Question: Determine whether the two graphs given in the figure are isomorphic. If you think they are isomorphic, answer 1; if you think they are not isomorphic, answer 0.
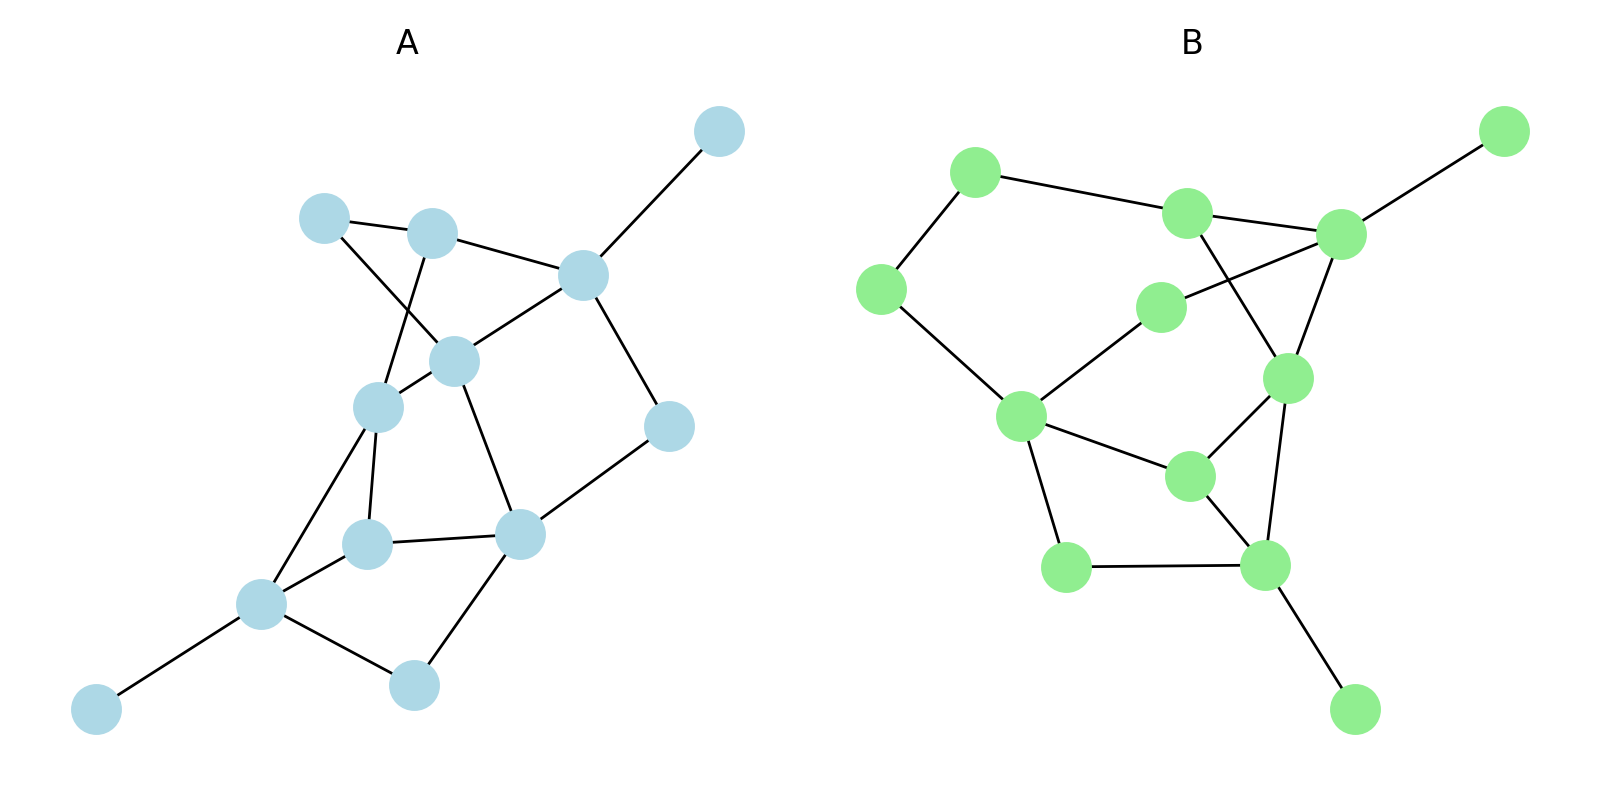
Answer: 1